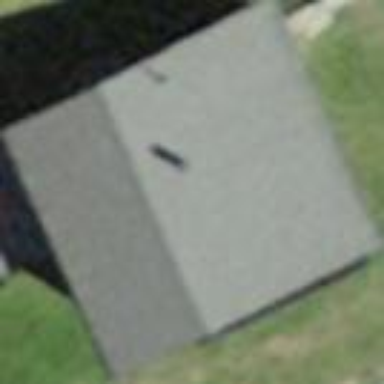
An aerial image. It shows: Gabled roof on residential building.